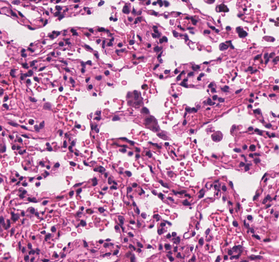
Tumor epithelial tissue: no
Tumor-associated stroma tissue: no
Normal tissue: yes